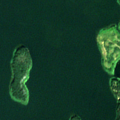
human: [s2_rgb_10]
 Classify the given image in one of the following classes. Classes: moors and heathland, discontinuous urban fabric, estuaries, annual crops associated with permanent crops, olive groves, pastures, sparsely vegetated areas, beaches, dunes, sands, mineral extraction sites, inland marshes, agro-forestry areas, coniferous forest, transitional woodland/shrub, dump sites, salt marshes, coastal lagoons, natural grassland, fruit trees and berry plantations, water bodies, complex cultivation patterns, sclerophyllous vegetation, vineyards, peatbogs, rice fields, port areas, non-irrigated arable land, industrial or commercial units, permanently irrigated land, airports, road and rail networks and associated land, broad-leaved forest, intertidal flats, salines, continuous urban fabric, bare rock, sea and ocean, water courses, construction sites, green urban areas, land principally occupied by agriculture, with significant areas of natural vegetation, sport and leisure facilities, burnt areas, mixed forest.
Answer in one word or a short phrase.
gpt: complex cultivation patterns, land principally occupied by agriculture, with significant areas of natural vegetation, water bodies